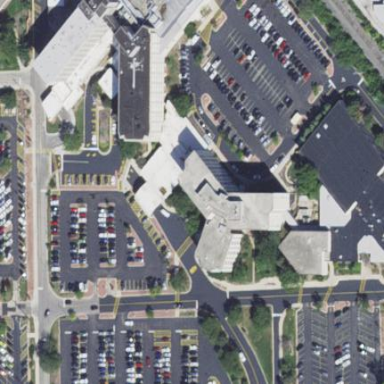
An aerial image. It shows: Hospital providing healthcare services.